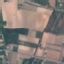
Land use / land cover class: PermanentCrop